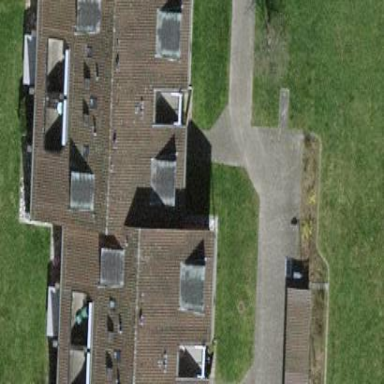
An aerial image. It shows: Residential building.